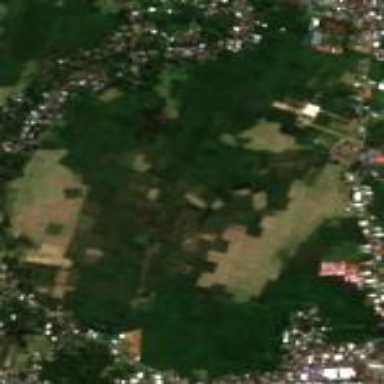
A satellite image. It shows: Farmland used for producing rice.